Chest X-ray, AP view. Patient: 74 years old, sex F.
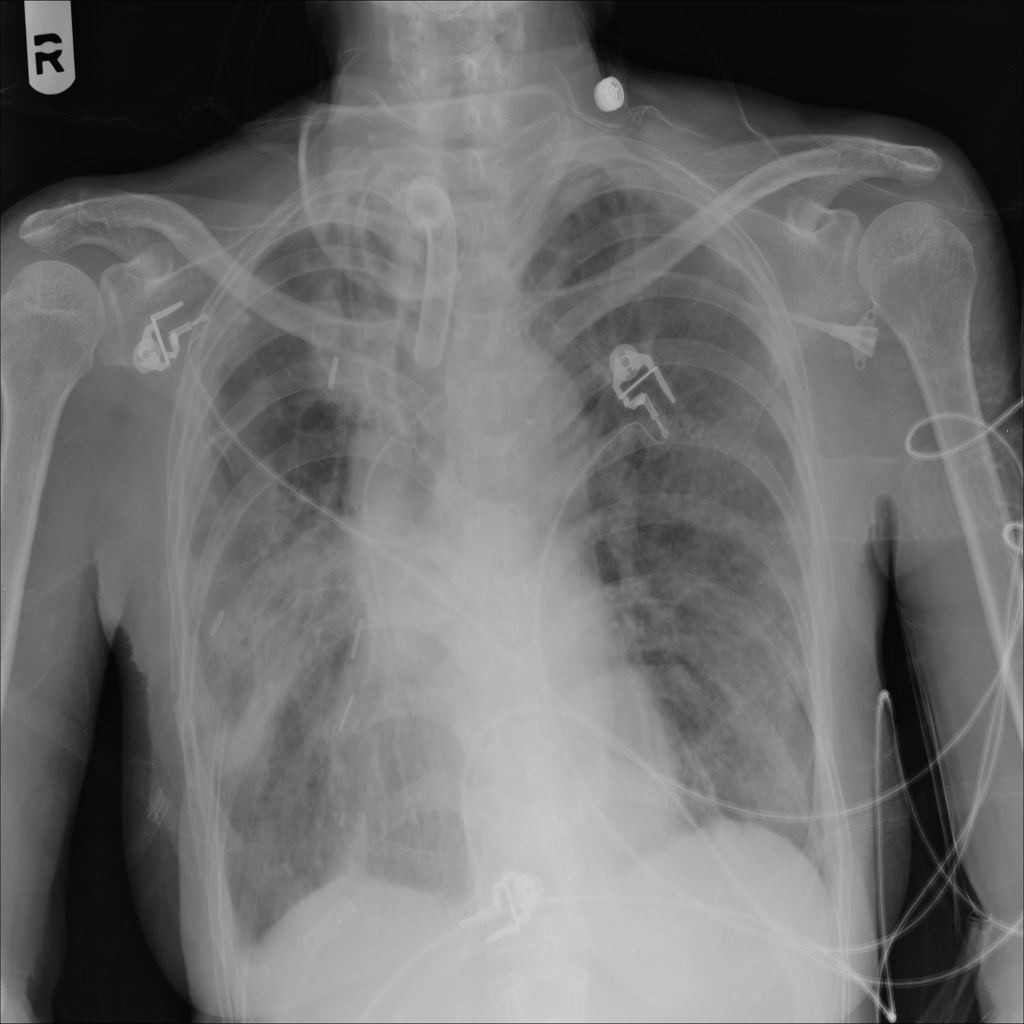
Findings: Infiltration